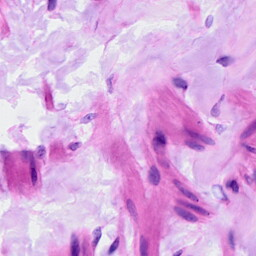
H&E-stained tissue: Ovarian